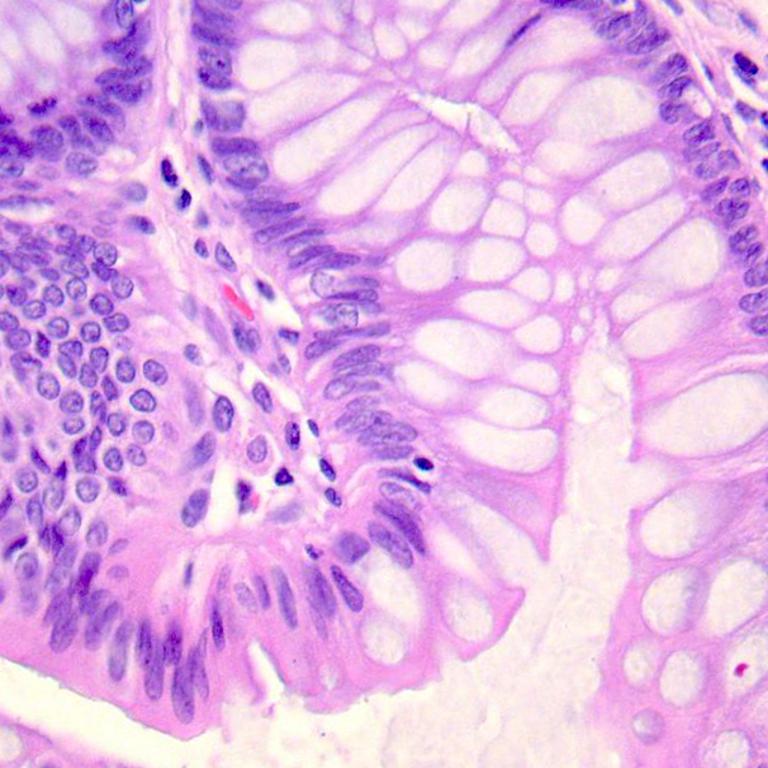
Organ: colon
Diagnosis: benign